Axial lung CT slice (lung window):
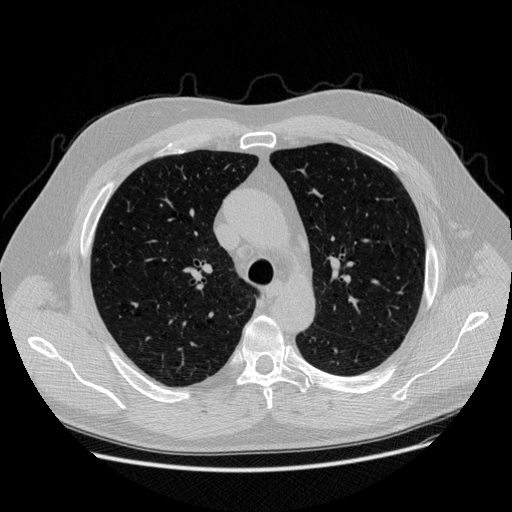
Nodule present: no